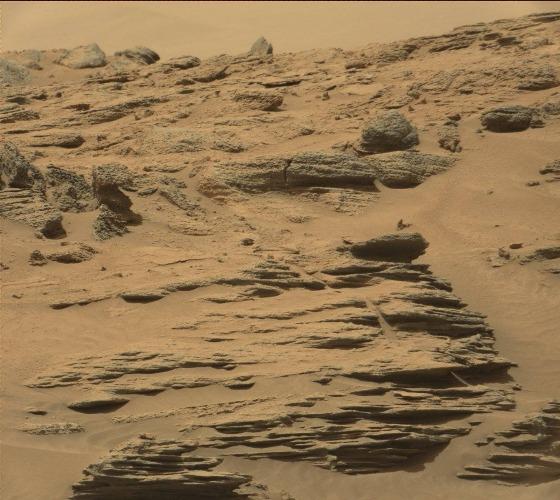
Terrain classes present: Bedrock, Gravel / Sand / Soil, Rock, Shadow, Sky / Distant Mountains